Question: I am creating an OSX app with swift version 2.2. I need to execute a method when the user clicking the close button on top left corner of my app, I am new in Cocoa programming anyone now which is the event executing when clicking close button (see the image).

My purpose is when i keep my app on dock it is not open after clicking close button(the black dot under app is showing after clicking close button), but in a case right click and force quit on it then clicking app on dock it will re open fine. I think by giving the below given code inside close button event will solve my problem.
'''
NSApplication.sharedApplication().terminate(self)
'''
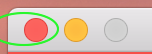
Answer: '''
func applicationShouldTerminateAfterLastWindowClosed(sender: NSApplication) -> Bool {
NSApplication.sharedApplication().terminate(self)
return true
}
'''
Inside appdeligate work for me.
'''
func applicationShouldTerminateAfterLastWindowClosed(_ sender: NSApplication) -> Bool {
NSApplication.shared.terminate(self)
return true
}
'''